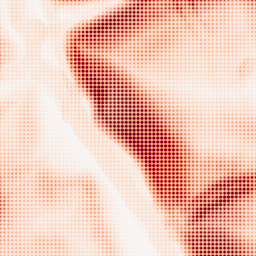
Category: morphological
Decomposition family: morphological_square
Decomposition parameters: operation: gradient
size: 15
Upsampling method: sinc_blackman
Upsampling parameters: scale: 8
kernel_size: 8
Upsampling scale: 8